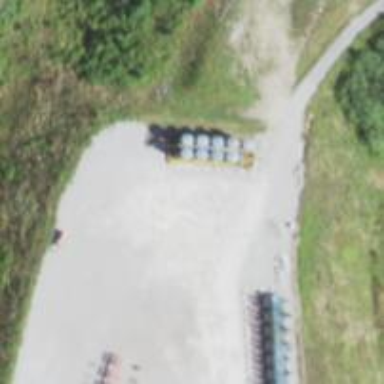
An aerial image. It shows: Storage tank that is man-made.